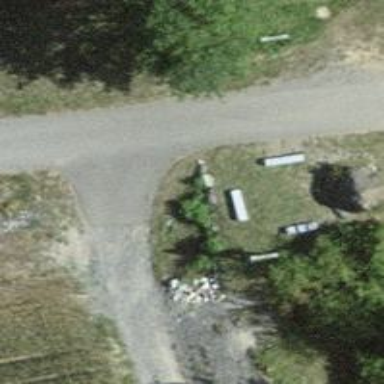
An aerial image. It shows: Bench for seating.